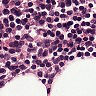
Metastatic tissue present: no